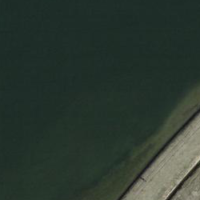
EUNIS habitat code: 15
Species observed at this site:
Tettigonia viridissima